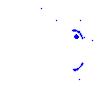
Particle: kaon